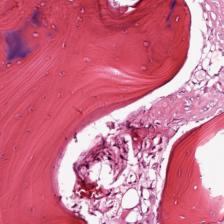
Label: Viable